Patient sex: M
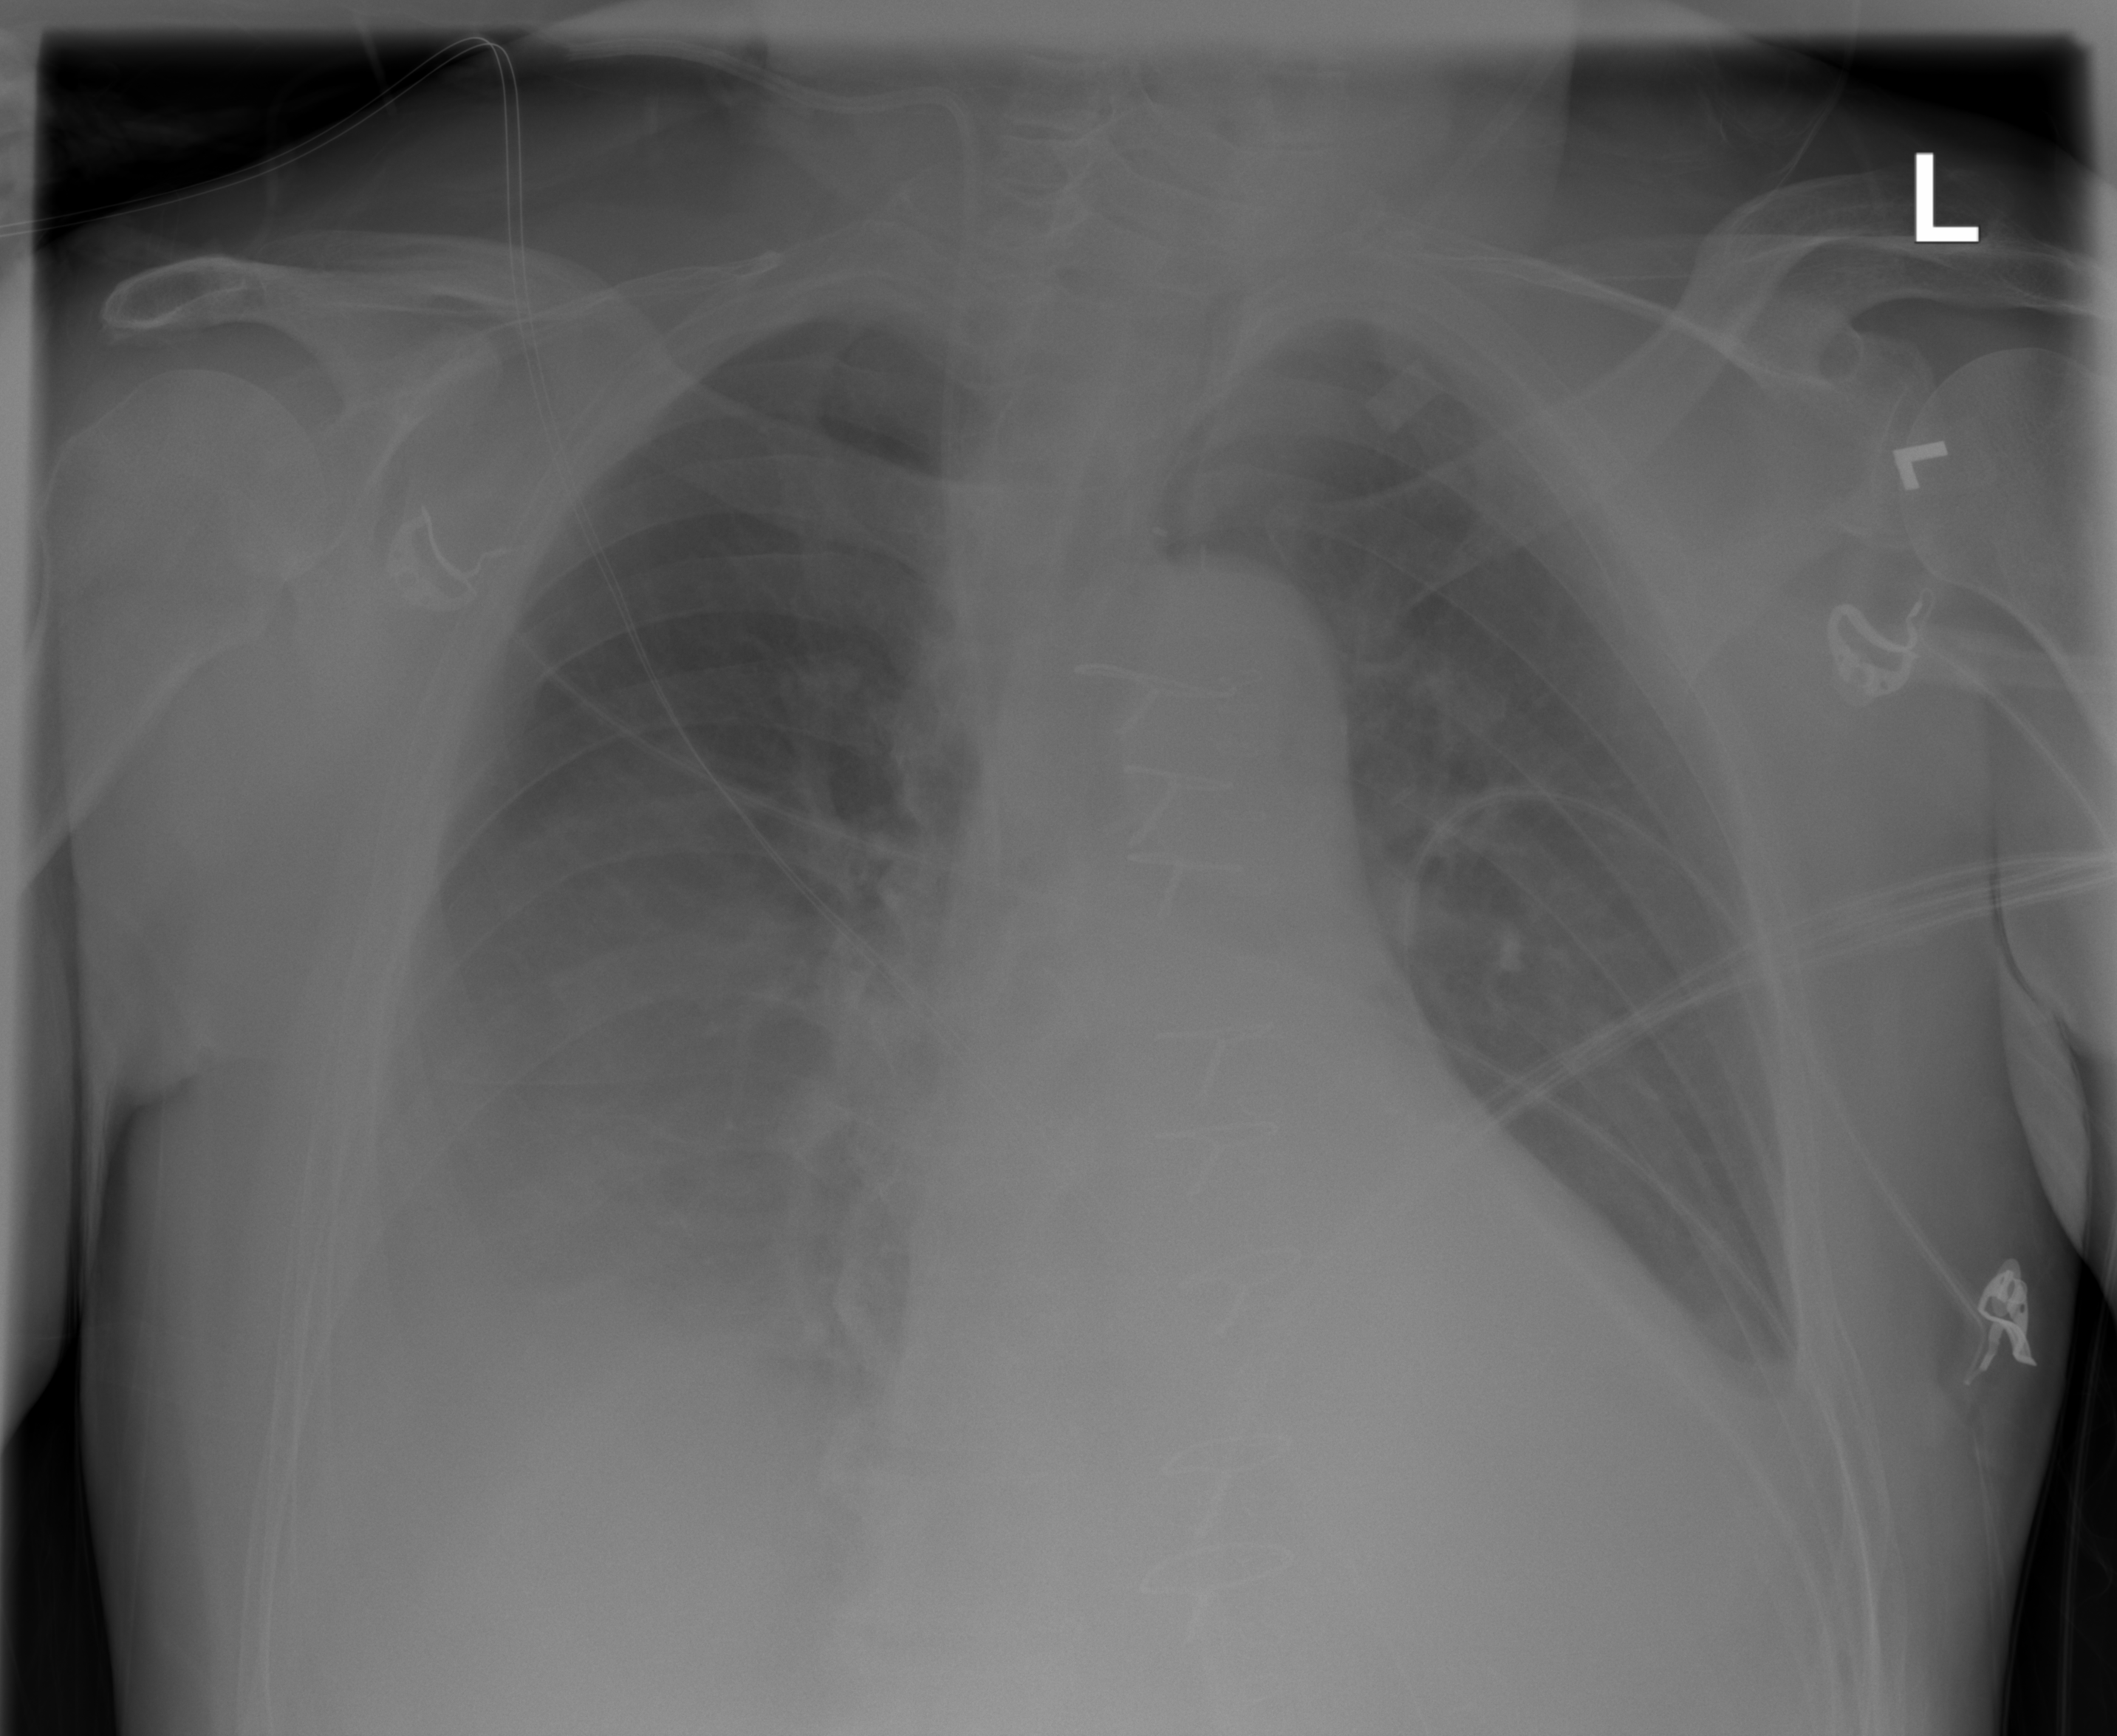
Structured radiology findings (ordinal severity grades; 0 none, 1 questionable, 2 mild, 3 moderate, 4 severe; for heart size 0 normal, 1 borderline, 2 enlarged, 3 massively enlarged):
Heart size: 1
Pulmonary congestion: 0
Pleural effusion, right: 3
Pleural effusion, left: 2
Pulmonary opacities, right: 0
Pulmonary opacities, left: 0
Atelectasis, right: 3
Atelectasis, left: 2